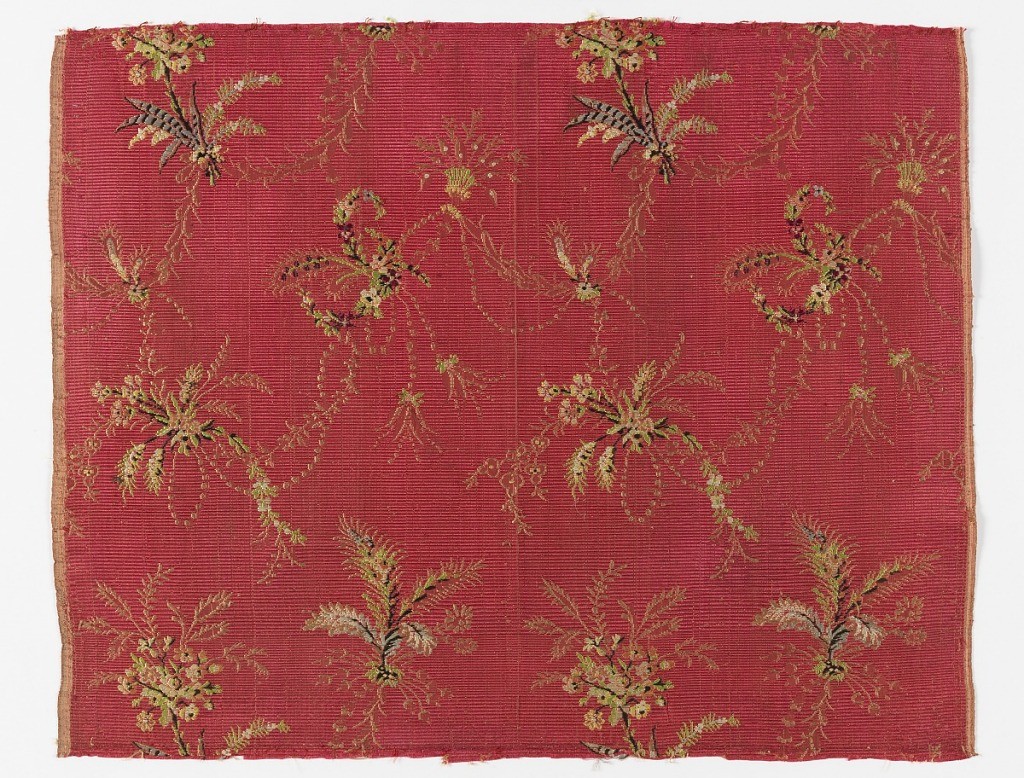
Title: Fragments
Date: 18th century
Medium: silk Technique: plain weave patterned by supplementary warp floats and discontinuous supplementary weft floats
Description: Delicate floral sprays festooned with pearl and leafy garlands on ribbed red ground.